Question: First error come when I'm trying to get Resource id from Driveid.
'''
DriveFile dfile= Drive.DriveApi.getFile(mGoogleApiClient,DriveId.decodeFromString(driveId));
Log.e(TAG,"Driveid>>>>" + driveId);
String resourceID= dfile.getDriveId().getResourceId().toString();
'''
Whenever I got Resource id and trying to delete item from google drive.
'''
com.google.api.services.drive.Drive service;
service.files().delete(resourceID).execute();
'''
Here Logcat ERROR:

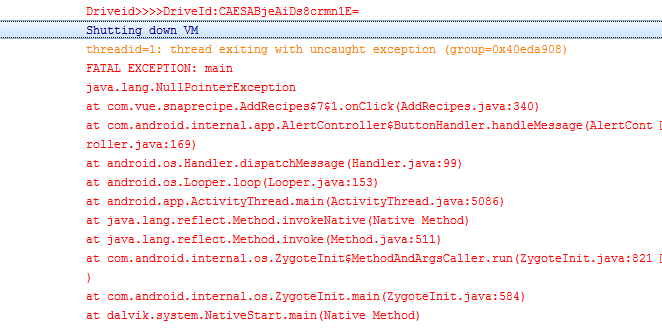
Answer: For , there is no need to mix the <URL> related to the the latency/existence of it.
For short demonstration, here is a 'trash' wrapper for the GDAA that does not need ResourceId. On top of it, you don't need to worry about the network (wifi) on-line / off-line state.
'''
private static GoogleApiClient mGAC;
...
static void trash(DriveId dId) {
if (mGAC != null && mGAC.isConnected() && dId != null) {
DriveResource driveResource;
if (dId.getResourceType() == DriveId.RESOURCE_TYPE_FOLDER) {
driveResource = Drive.DriveApi.getFolder(mGAC, dId);
} else {
driveResource = Drive.DriveApi.getFile(mGAC, dId);
}
if (driveResource != null) {
driveResource.trash(mGAC).setResultCallback(new ResultCallback<Status>() {
@Override
public void onResult(Status status) {
// bingo, trashed successfully !!!
}
});
}
}
}
'''
Good Luck